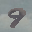
Label: 9